Aerial crown-view tile of a tropical tree (Barro Colorado Island, Panama), acquired 20250217:
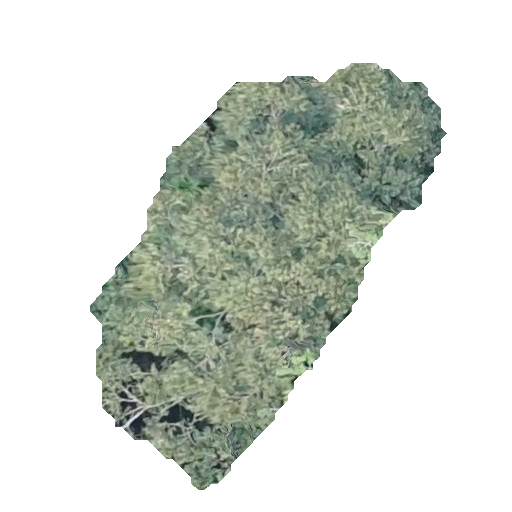
Species: Luehea seemannii
GBIF accepted scientific name: Luehea seemannii
Crown area: 125.338 m²